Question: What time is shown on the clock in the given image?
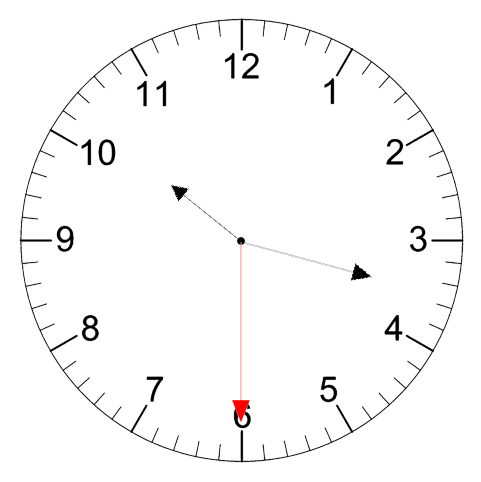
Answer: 10:17:30